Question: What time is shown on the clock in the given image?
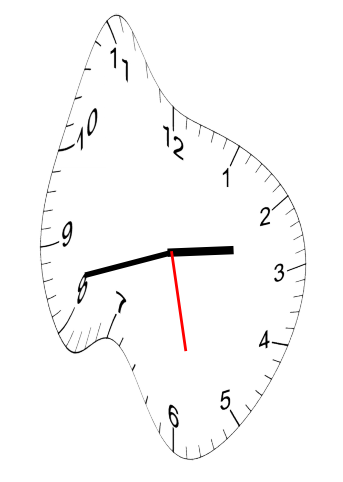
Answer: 02:42:28